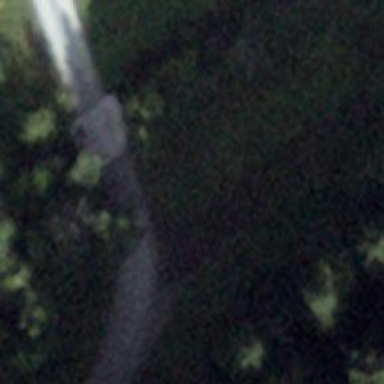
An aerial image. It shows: Track road on gravel surface leading over bridge with grade 2 track type.